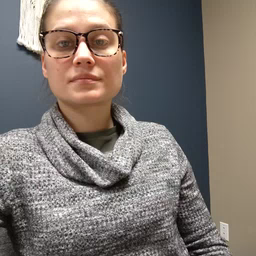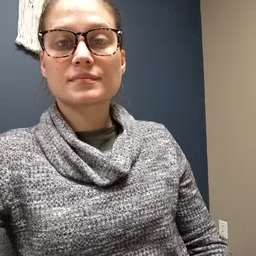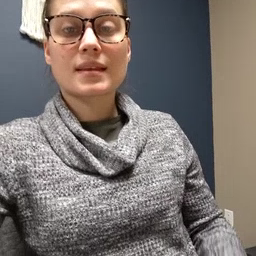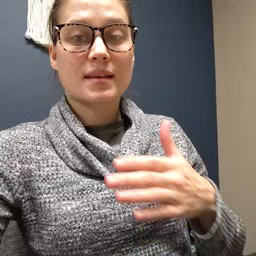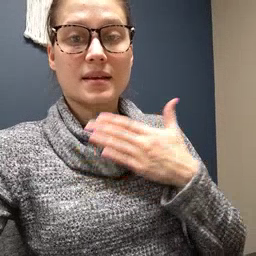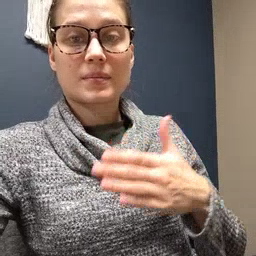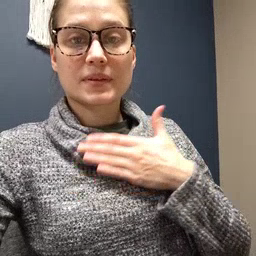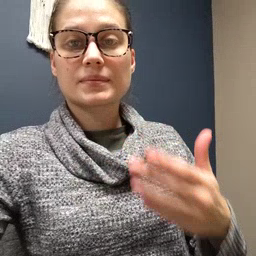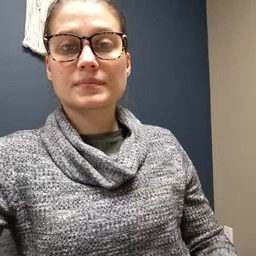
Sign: happy